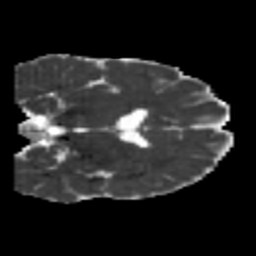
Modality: MD
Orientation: coronal
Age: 22
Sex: male
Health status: healthy
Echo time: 0.074 s